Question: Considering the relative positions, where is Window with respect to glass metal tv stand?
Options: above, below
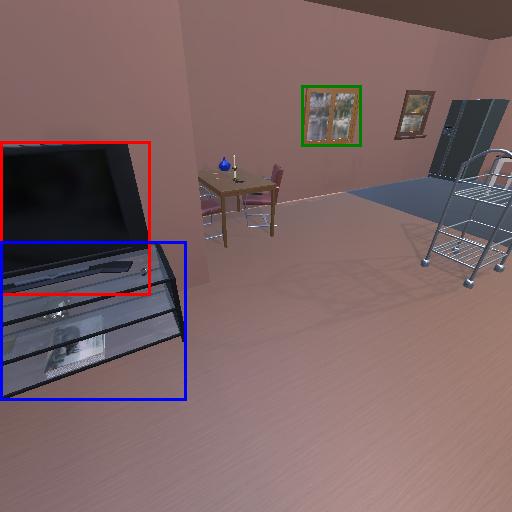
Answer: above